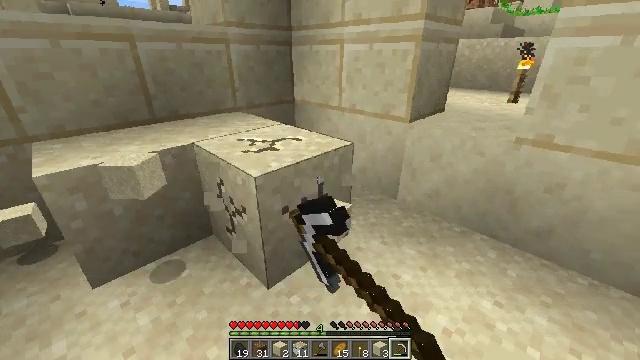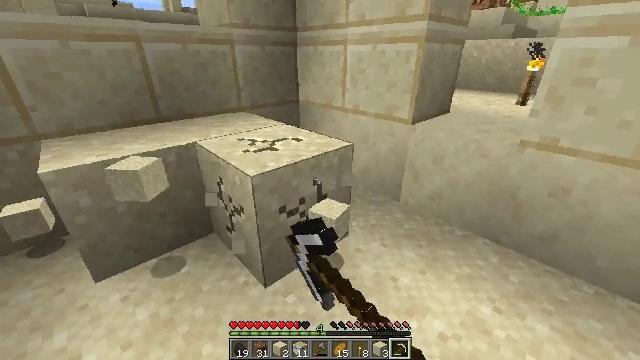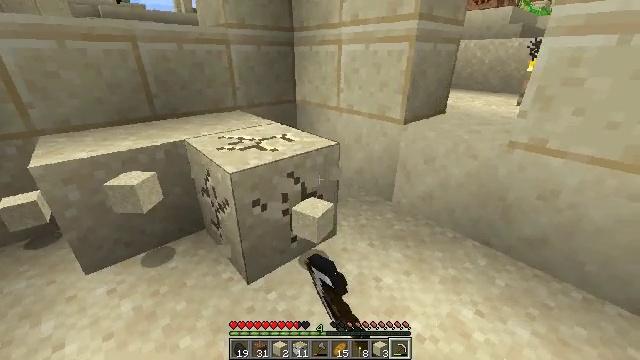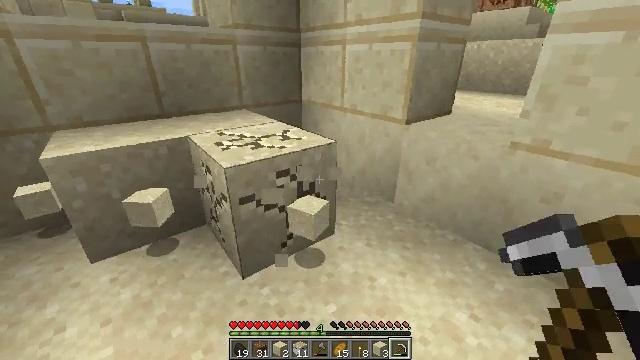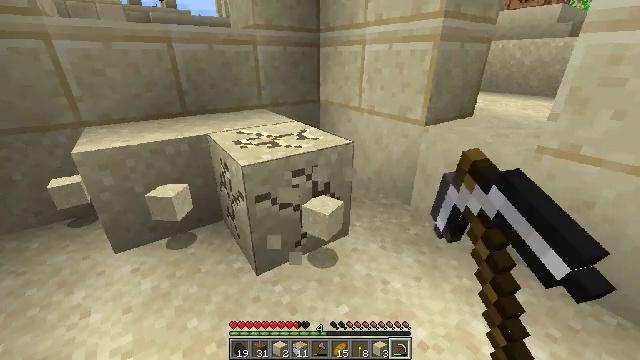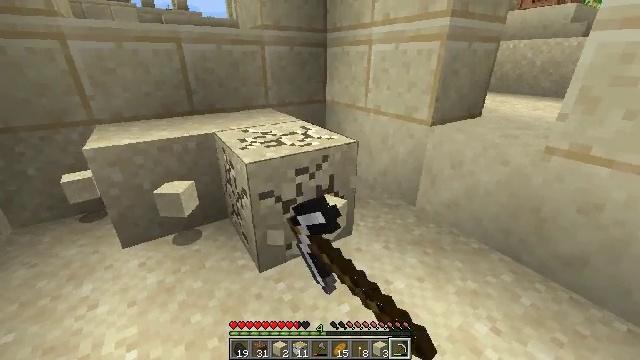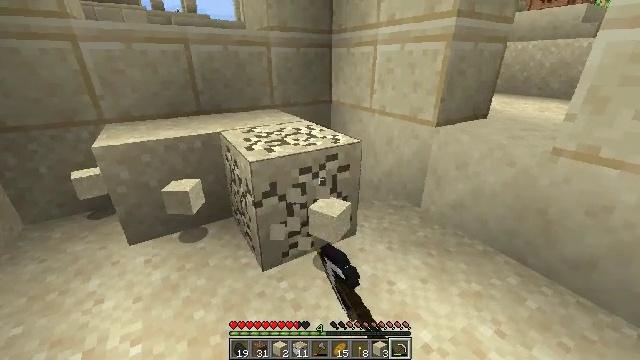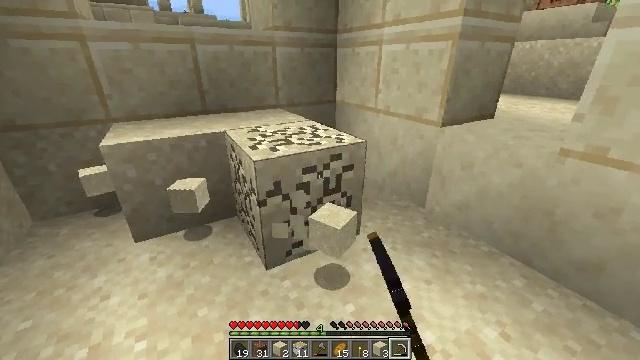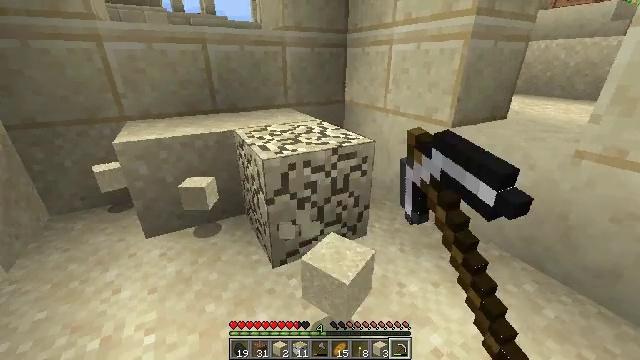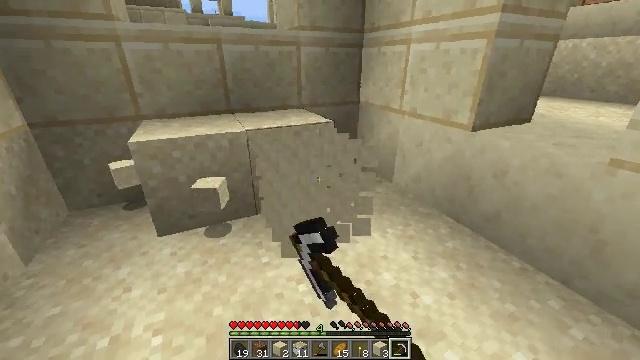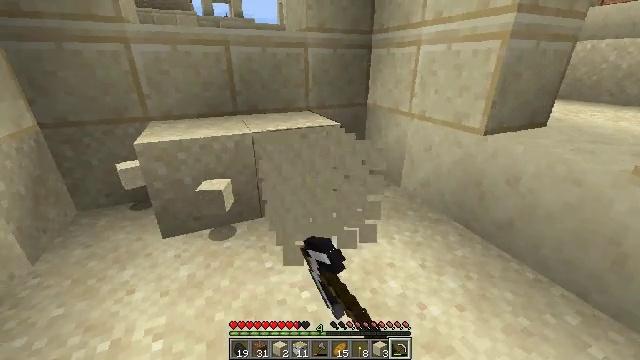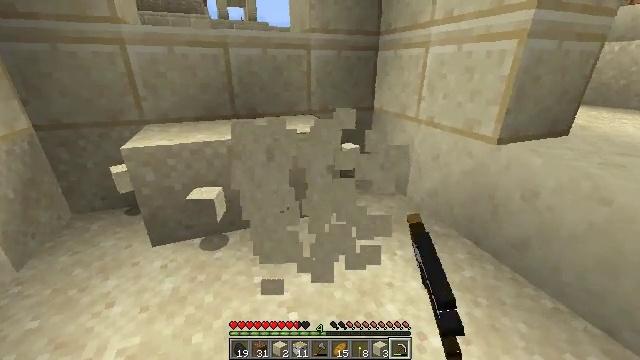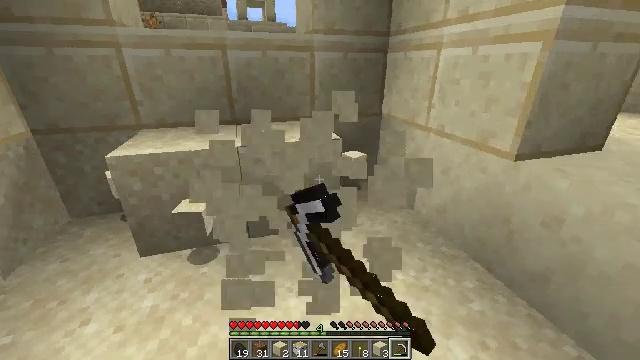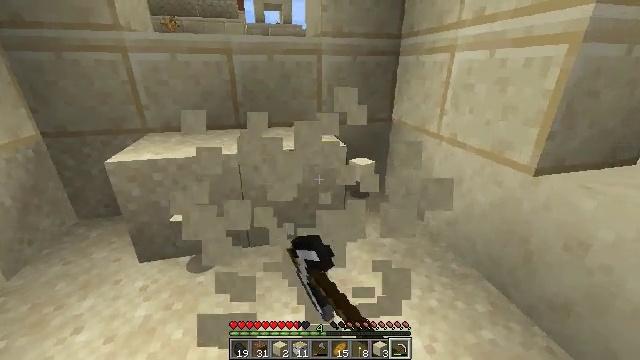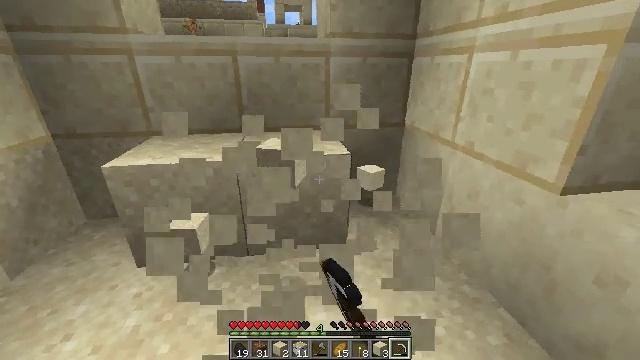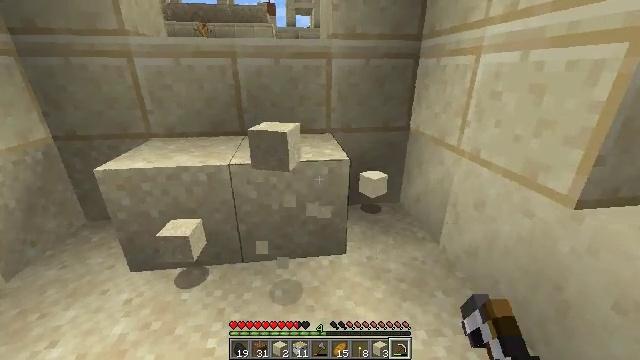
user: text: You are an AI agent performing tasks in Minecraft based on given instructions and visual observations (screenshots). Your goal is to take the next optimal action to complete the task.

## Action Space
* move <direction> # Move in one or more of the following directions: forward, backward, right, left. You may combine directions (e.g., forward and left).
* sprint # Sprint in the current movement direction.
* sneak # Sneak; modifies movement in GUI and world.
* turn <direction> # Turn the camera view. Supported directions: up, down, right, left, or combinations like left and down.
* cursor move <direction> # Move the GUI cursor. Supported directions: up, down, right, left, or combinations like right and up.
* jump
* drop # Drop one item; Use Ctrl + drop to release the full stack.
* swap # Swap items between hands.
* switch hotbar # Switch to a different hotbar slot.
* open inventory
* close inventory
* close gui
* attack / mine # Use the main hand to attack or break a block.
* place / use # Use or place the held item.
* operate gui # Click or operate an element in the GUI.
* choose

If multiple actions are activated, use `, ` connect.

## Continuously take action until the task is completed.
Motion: motion action
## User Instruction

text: Attack the ground to gather sand.
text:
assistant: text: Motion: move right, turn left, attack / mine
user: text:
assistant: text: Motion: turn left, attack / mine
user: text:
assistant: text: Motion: turn left, attack / mine
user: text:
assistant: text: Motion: turn left, attack / mine
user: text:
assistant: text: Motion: turn left, attack / mine
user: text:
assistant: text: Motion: turn left, attack / mine
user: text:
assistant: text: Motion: turn left, attack / mine
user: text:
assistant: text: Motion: turn left, attack / mine
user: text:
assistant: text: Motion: move forward, turn left, attack / mine
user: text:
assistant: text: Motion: move forward and move right, turn left, attack / mine
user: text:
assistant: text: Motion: move forward and move right, turn left, attack / mine
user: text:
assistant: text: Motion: move forward and move right, turn left, attack / mine
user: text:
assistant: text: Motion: move forward and move right, turn left, attack / mine
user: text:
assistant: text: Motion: move forward and move right, turn left, attack / mine
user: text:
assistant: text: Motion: turn left, attack / mine
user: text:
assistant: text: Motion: turn left, attack / mine
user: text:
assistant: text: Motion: turn left, attack / mine
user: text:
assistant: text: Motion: turn left, attack / mine
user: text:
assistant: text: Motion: turn left, attack / mine
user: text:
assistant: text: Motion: turn left, attack / mine
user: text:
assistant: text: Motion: attack / mine
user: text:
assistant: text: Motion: attack / mine
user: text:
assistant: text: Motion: attack / mine
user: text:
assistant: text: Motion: attack / mine
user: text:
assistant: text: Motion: attack / mine
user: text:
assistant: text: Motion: attack / mine
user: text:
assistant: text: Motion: attack / mine
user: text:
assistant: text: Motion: attack / mine
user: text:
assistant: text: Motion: attack / mine
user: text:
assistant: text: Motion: attack / mine